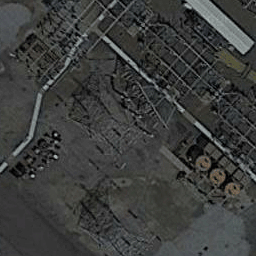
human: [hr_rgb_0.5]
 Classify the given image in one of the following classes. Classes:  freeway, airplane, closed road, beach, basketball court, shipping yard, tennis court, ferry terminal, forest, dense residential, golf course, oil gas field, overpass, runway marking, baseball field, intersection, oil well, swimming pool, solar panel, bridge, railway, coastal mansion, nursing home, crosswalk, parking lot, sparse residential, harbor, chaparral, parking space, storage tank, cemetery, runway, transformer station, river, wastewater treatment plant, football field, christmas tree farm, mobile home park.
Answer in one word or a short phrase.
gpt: transformer station